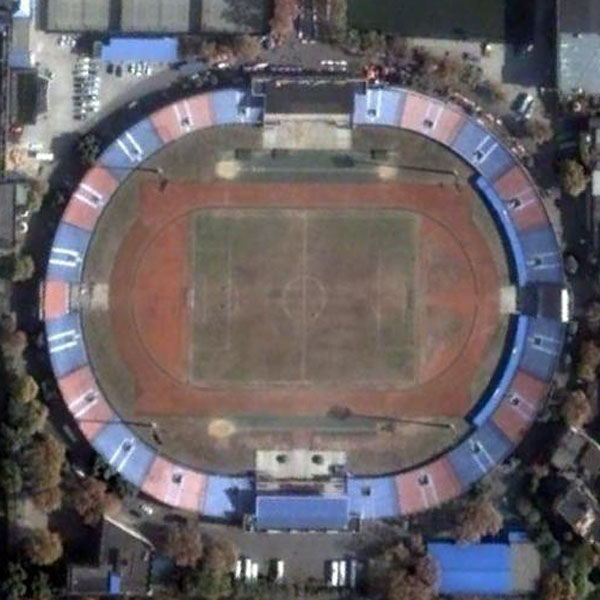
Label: Stadium